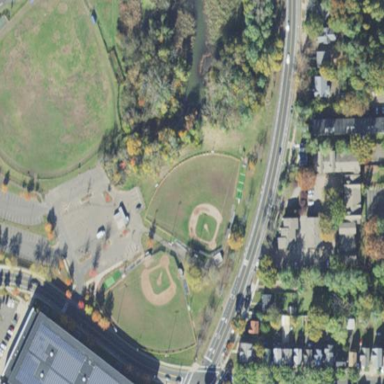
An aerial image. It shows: Baseball pitch for leisure and sports activities.